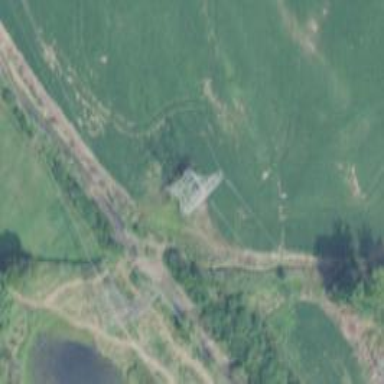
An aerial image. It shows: Lattice structure tower used for power transmission.